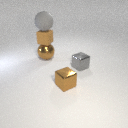
large gray rubber sphere above small brown rubber cube